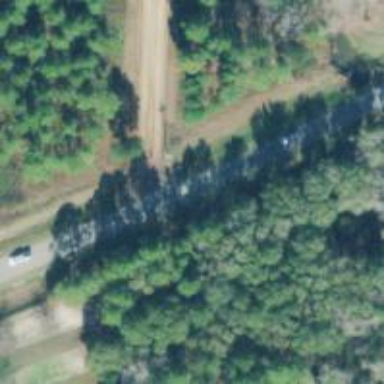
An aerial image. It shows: Unclassified road.